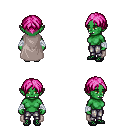
a pixel art fantasy rpg character, female body template, orc, green skin, gray cape, metal pants, pink parted hairstyle, white cloth bandages, ghillies, four views (front, back, left, right), 2x2 character sprite sheet, small pixel art, hard edges, no anti-aliasing